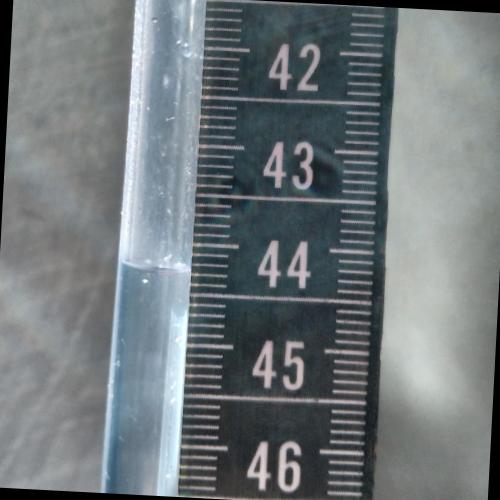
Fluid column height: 44.3 cm